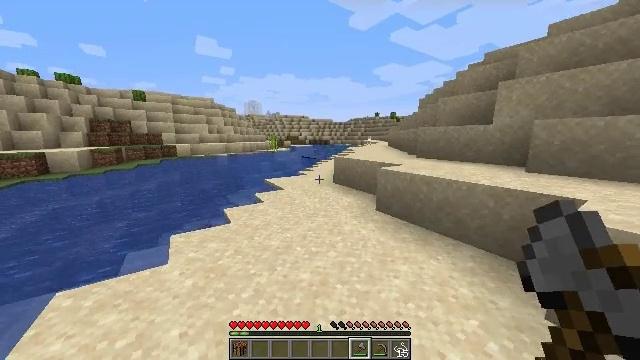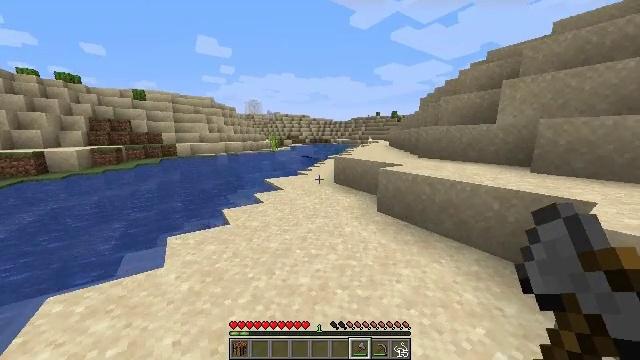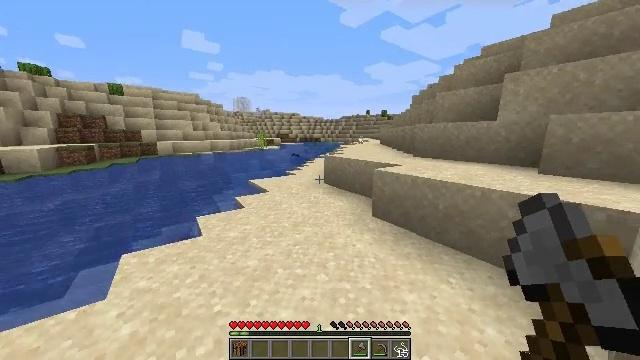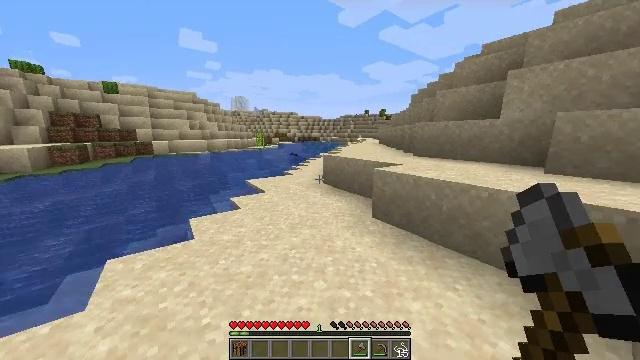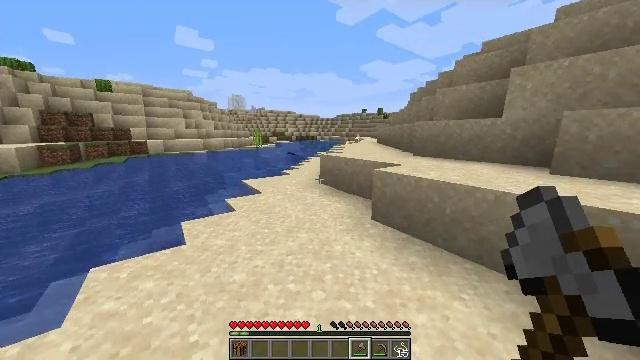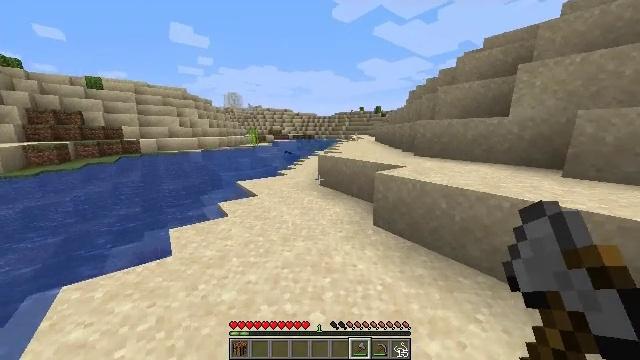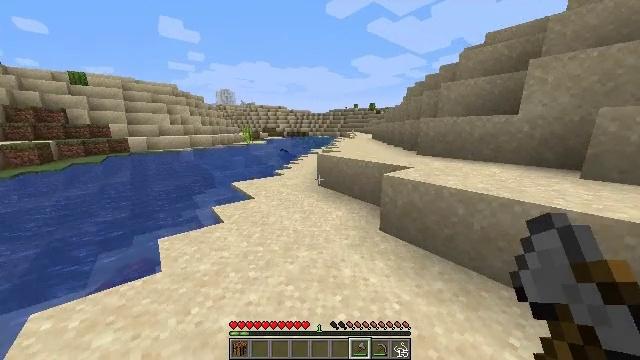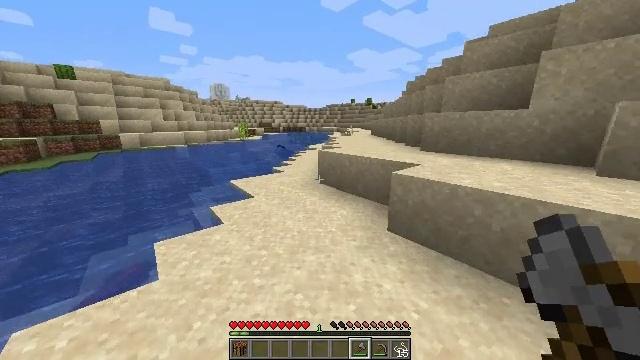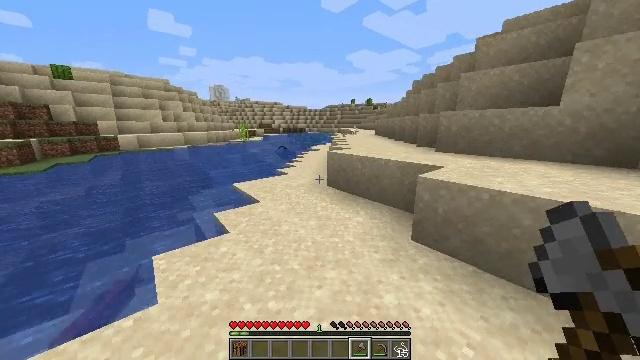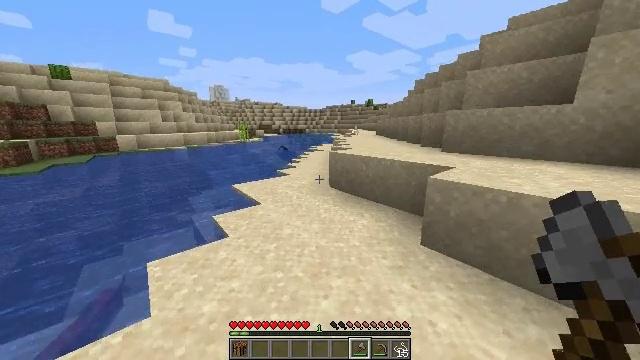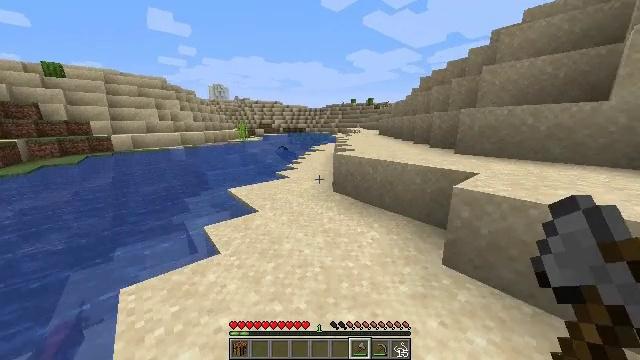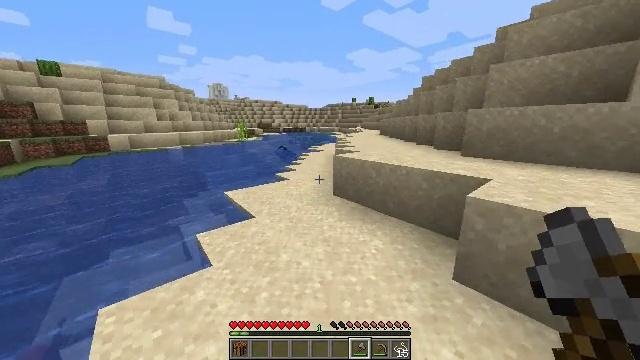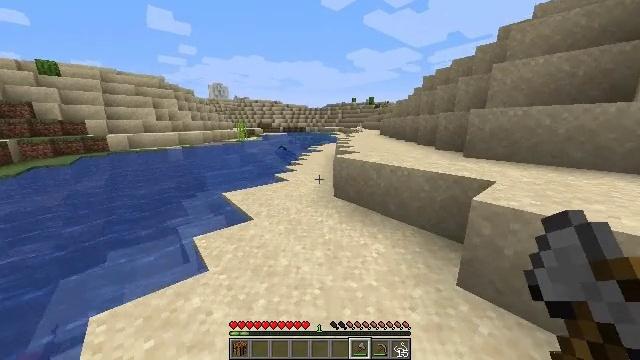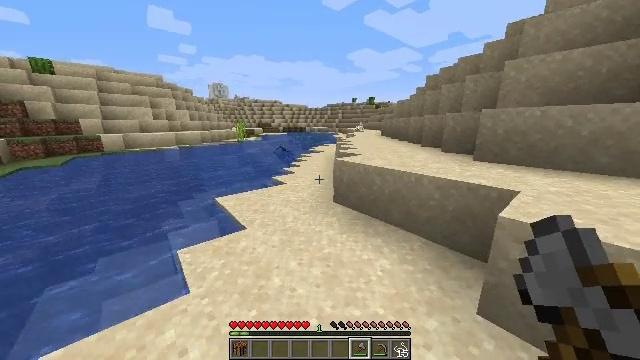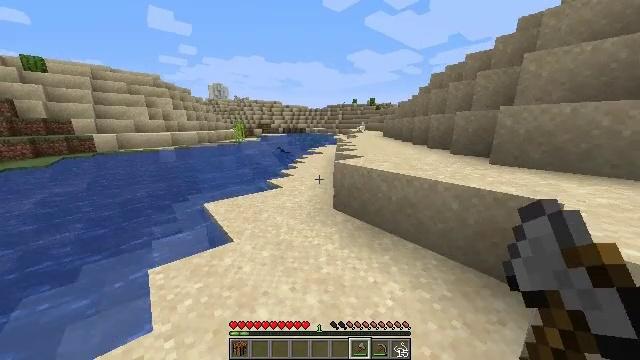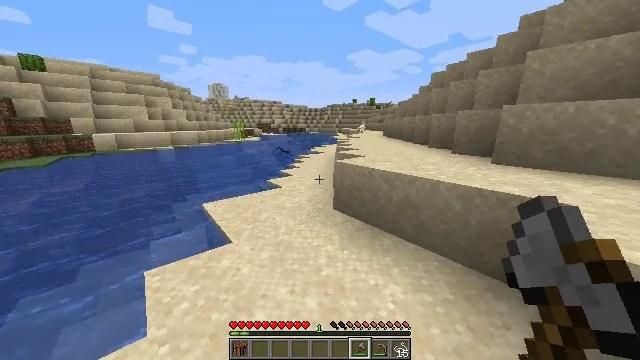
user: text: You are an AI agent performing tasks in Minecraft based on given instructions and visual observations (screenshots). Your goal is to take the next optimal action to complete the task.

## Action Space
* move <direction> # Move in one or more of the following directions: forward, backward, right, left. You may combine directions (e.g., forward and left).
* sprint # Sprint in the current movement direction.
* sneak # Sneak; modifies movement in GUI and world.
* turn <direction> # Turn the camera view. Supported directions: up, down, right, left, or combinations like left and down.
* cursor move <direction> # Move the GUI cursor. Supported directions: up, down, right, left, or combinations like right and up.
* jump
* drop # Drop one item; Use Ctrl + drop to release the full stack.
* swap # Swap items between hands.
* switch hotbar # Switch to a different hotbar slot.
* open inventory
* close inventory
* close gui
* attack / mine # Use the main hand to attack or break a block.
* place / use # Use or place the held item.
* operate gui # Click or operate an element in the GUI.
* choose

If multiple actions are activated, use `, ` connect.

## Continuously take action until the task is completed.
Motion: motion action
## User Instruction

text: Kill mobs.
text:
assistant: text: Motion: move forward
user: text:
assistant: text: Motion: move forward, turn right
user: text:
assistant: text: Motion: move forward
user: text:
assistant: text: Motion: move forward
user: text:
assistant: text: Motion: move forward and move left
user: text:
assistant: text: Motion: move forward and move left, turn right
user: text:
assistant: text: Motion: move forward and move left, turn right and down
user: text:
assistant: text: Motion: move forward
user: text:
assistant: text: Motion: move forward
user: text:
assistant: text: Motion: move forward
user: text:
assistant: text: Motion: move forward
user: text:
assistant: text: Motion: move forward
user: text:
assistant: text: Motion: move forward
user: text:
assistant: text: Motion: move forward
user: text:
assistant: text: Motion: move forward
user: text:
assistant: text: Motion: move forward
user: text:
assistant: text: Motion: move forward and move right
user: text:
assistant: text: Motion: move forward and move right
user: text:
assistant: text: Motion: move forward and move right
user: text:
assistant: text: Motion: move forward and move right
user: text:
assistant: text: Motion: move forward, sprint, jump
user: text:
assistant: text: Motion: move forward, sprint, jump
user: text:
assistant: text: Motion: move forward, sprint, turn right and up, jump
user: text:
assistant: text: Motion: move forward, sprint, jump
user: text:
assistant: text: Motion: move forward, sprint, jump
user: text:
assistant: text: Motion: move forward, sprint, jump
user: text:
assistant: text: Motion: move forward, sprint
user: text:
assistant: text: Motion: move forward and move right, sprint
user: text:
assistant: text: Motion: move forward and move right, sprint
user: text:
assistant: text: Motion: move forward and move right